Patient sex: F
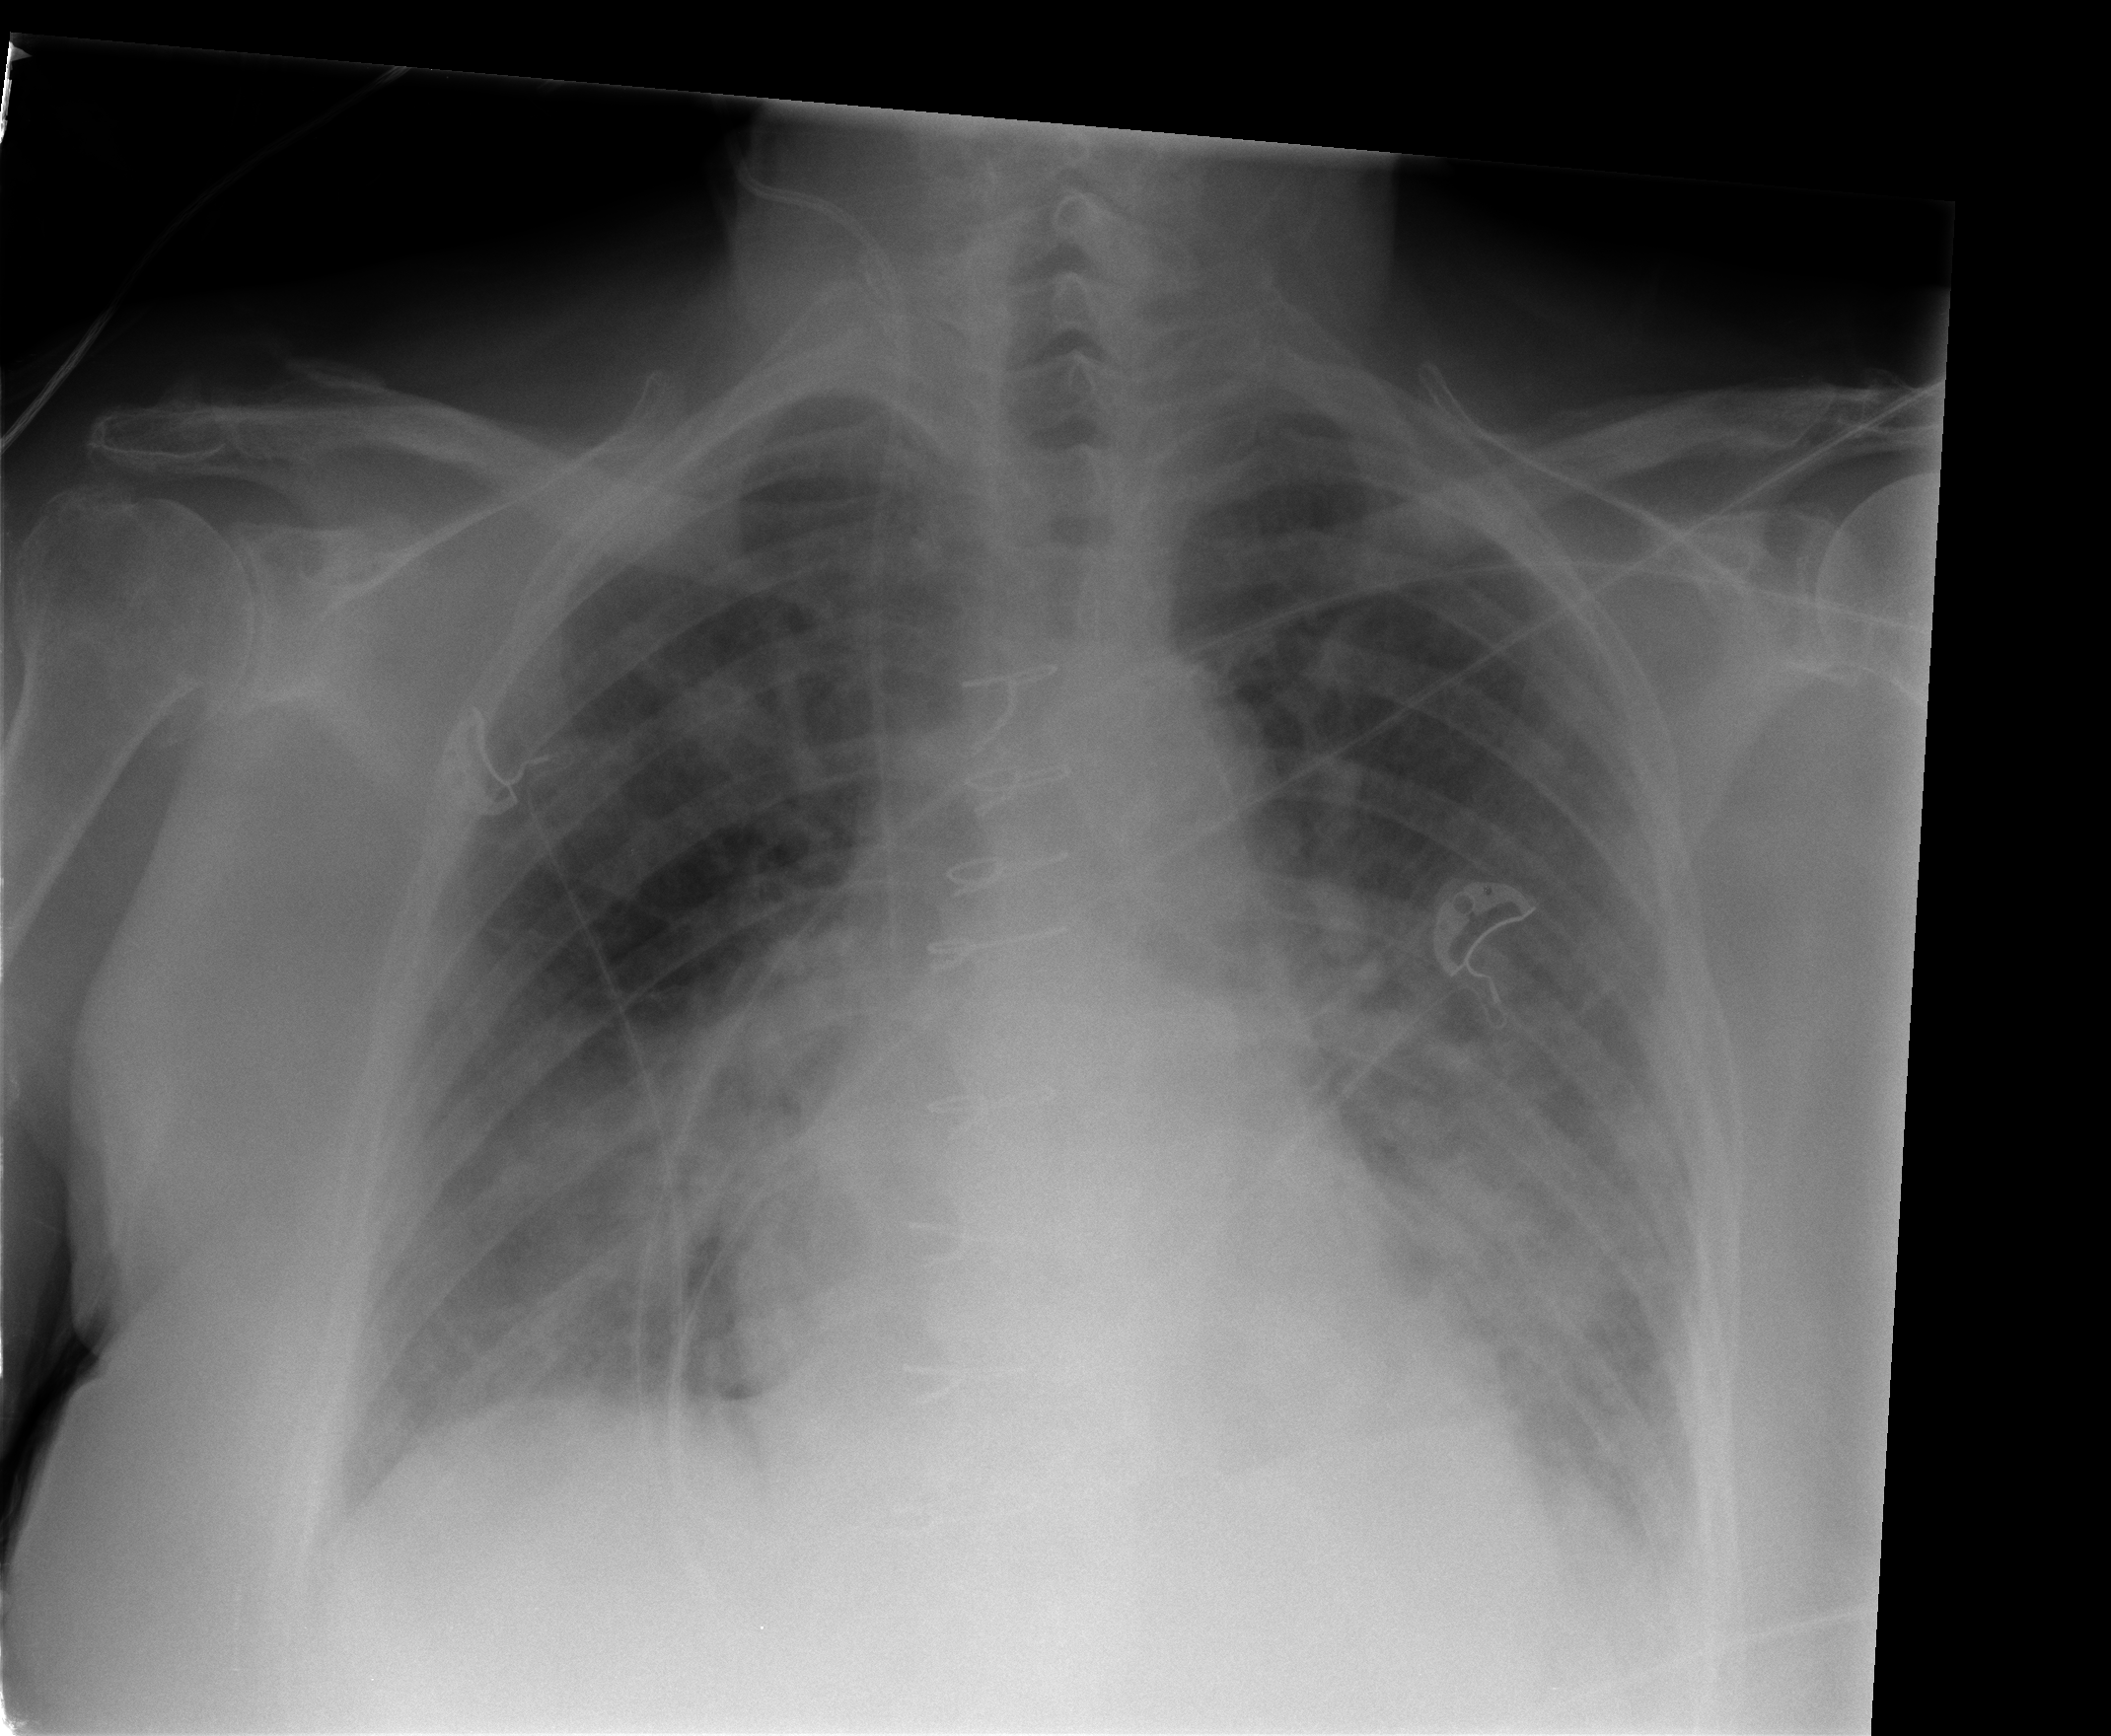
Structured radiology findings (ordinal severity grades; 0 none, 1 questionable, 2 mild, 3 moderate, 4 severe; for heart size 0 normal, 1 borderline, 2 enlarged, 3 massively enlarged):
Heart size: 0
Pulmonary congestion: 2
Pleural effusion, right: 1
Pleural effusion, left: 2
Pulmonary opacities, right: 0
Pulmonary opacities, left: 0
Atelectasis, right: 2
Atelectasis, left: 0